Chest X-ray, PA view. Patient: 43 years old, sex M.
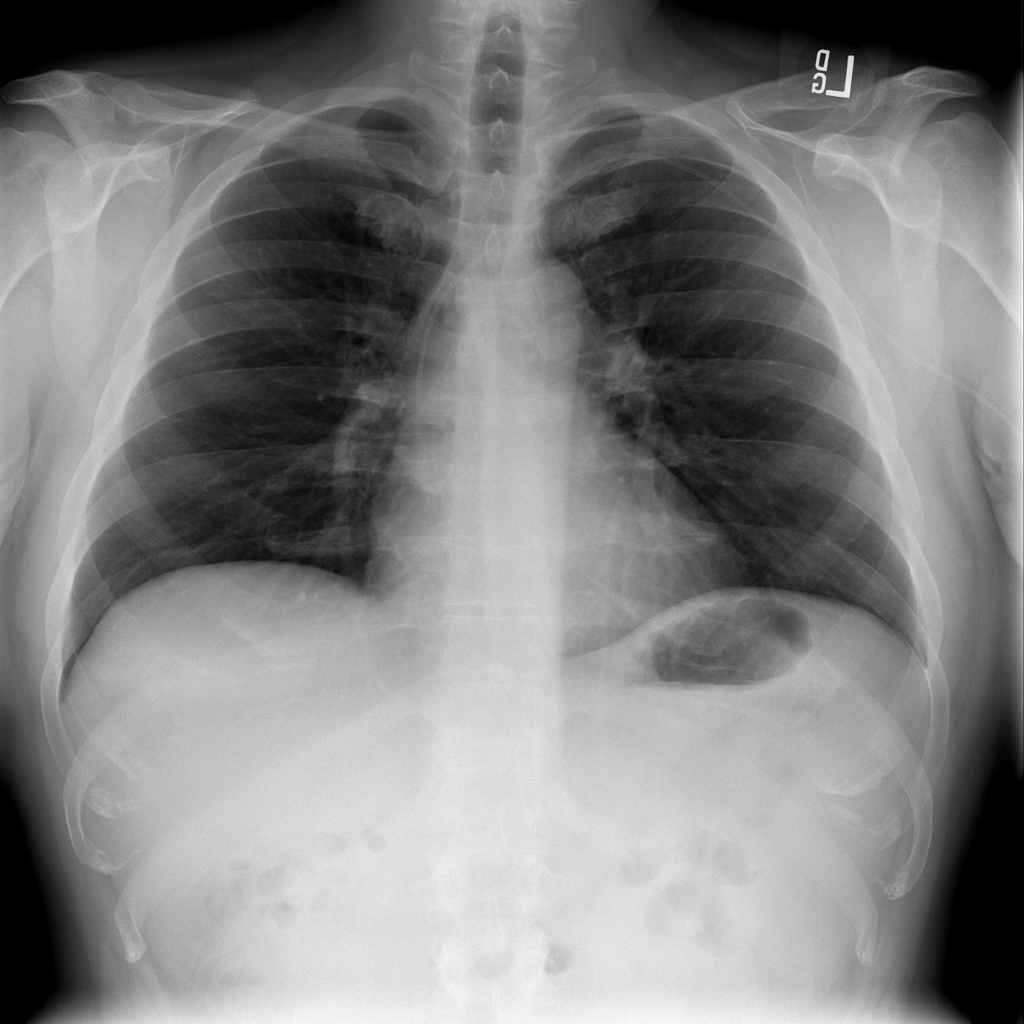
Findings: No Finding